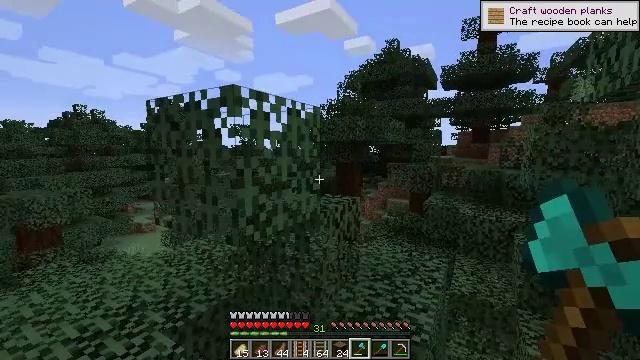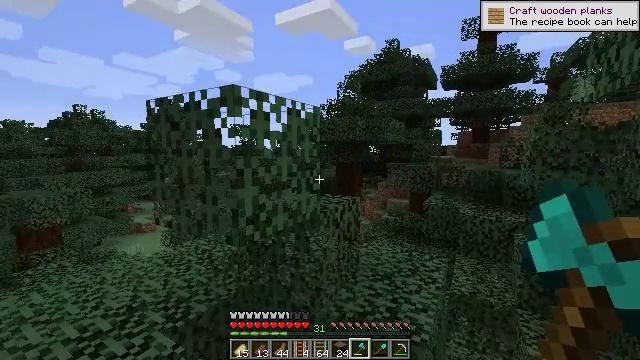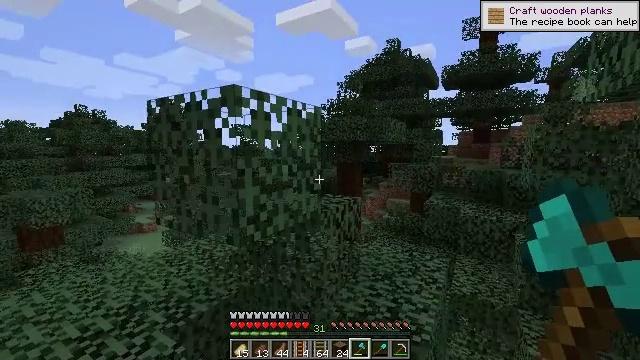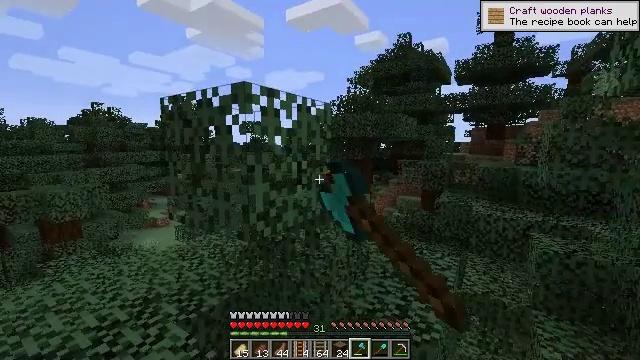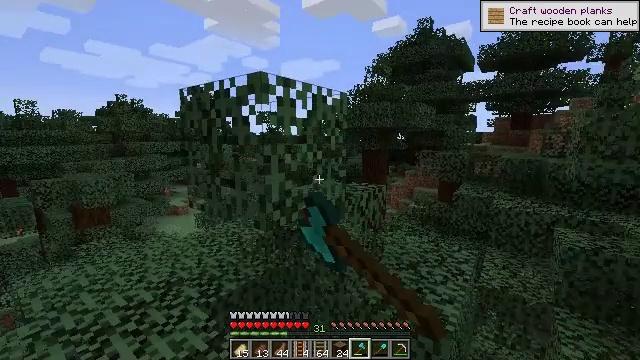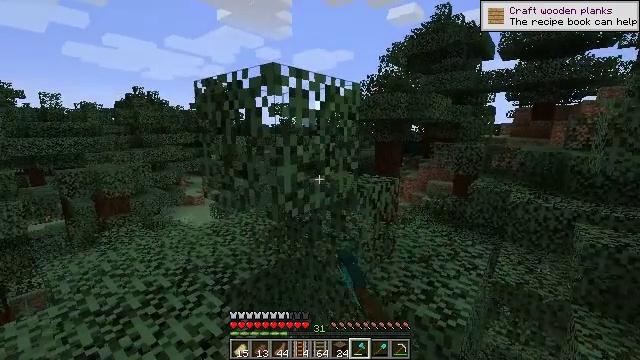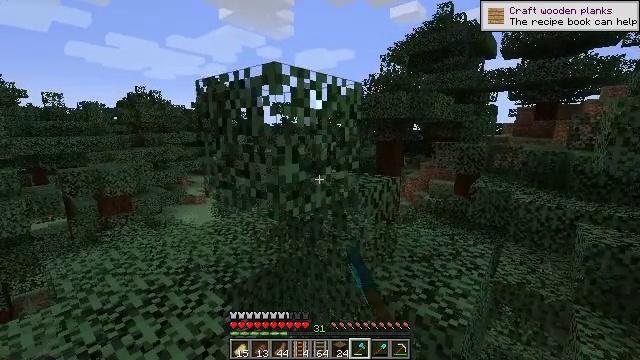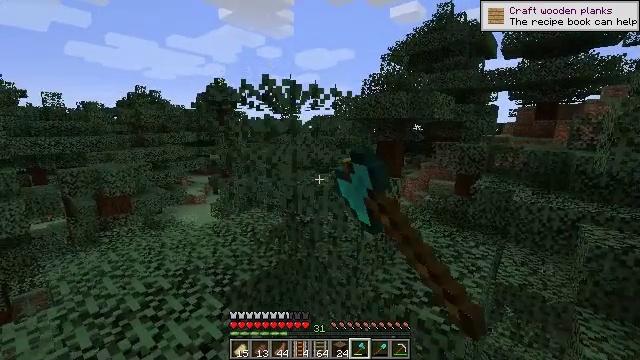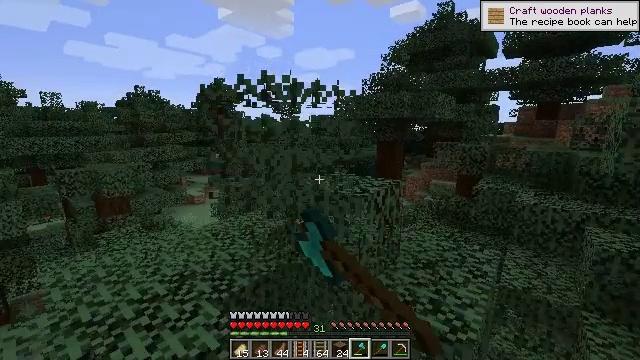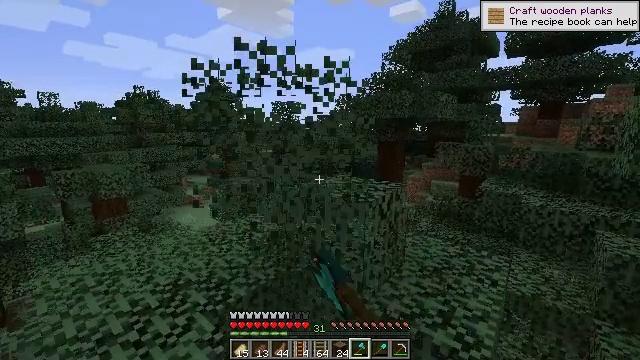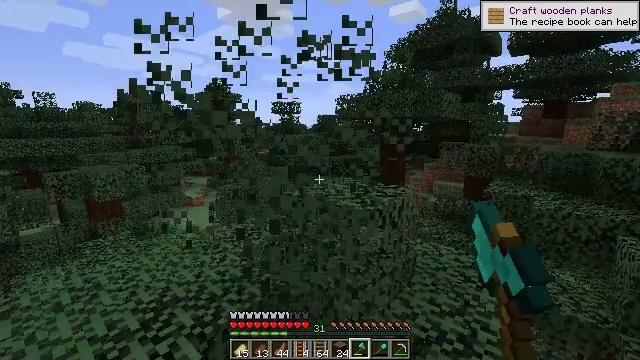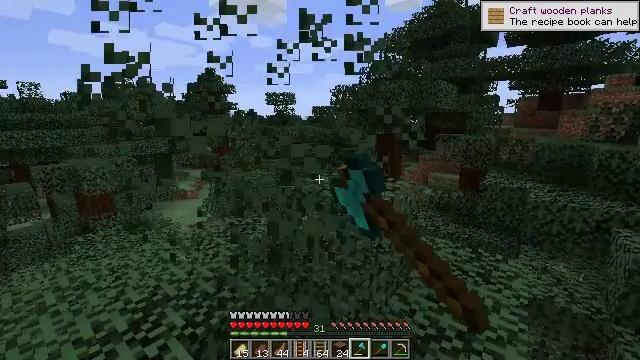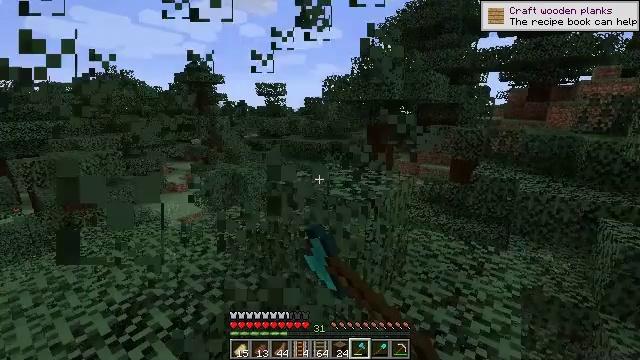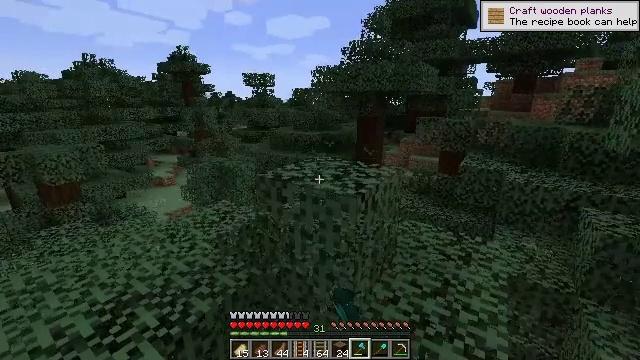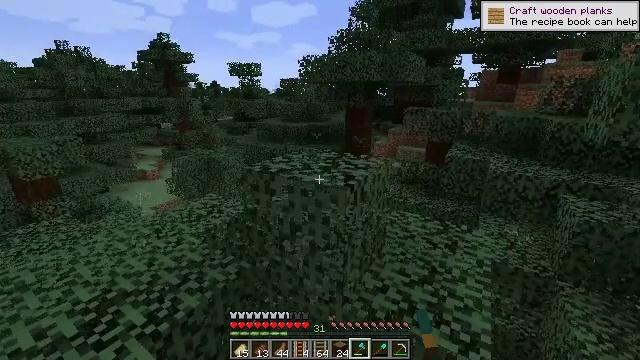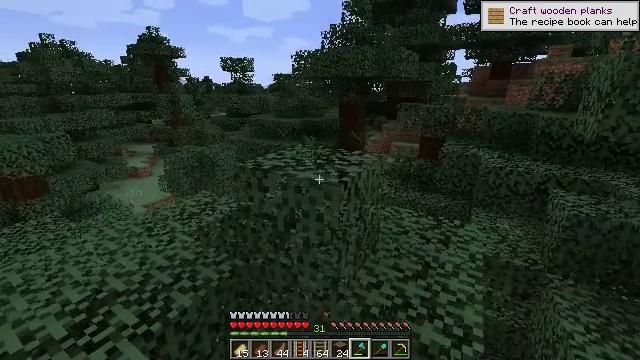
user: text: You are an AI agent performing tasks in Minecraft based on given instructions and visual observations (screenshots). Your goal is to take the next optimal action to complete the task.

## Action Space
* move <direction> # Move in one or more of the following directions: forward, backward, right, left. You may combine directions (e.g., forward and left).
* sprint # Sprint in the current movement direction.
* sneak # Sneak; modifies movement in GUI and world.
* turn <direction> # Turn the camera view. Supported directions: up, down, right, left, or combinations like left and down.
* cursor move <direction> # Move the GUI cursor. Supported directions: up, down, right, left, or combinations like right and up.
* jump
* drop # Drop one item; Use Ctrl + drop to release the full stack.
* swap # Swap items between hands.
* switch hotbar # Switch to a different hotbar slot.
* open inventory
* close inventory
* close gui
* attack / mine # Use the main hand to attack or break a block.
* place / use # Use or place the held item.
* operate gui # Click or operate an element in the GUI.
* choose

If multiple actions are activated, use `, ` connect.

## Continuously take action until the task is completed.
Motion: motion action
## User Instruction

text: Collect spruce leaves for landscaping.
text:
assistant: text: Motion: no_op
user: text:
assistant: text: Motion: attack / mine
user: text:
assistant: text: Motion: turn left, attack / mine
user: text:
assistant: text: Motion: turn left and down, attack / mine
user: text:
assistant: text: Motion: turn left and down, attack / mine
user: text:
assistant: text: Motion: attack / mine
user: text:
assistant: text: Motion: move forward, attack / mine
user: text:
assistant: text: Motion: move forward, attack / mine
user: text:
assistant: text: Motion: move forward, attack / mine
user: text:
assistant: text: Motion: move forward, attack / mine
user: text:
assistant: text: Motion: turn right and down, attack / mine
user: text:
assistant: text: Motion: turn right and down, attack / mine
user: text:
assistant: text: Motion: turn right and down, attack / mine
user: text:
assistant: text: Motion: turn right and down, attack / mine
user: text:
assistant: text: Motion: turn right, attack / mine
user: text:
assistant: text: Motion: attack / mine
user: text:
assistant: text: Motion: attack / mine
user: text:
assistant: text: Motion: attack / mine
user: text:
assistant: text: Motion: attack / mine
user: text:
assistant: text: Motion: turn left and down, attack / mine
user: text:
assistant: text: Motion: turn left and down, attack / mine
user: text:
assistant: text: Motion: turn left and down, attack / mine
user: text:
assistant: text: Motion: turn left and down, attack / mine
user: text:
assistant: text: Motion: turn left and down, attack / mine
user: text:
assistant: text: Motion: turn left and down, attack / mine
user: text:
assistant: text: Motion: attack / mine
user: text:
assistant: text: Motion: attack / mine
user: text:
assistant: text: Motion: attack / mine
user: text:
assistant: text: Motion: attack / mine
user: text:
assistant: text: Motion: attack / mine